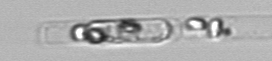
Label: Guinardia_delicatula_TAG_internal_parasite